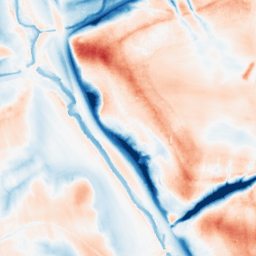
Category: trend_removal
Decomposition family: local_polynomial
Decomposition parameters: window_size: 51
degree: 2
Upsampling method: sinc_hamming
Upsampling parameters: scale: 8
kernel_size: 16
Upsampling scale: 8